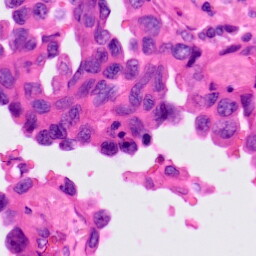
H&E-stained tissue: Lung